Interaction volume radius: 5 \u00c5
Interaction volume height: 40 \u00c5
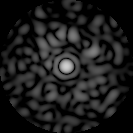
Disorder parameter: 0.839